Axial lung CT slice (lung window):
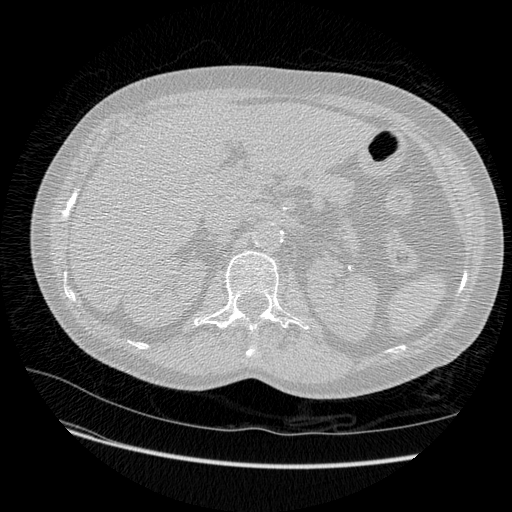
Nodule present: no